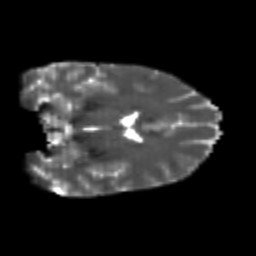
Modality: T2w
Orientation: coronal
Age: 23
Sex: female
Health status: healthy
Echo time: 0.074 s